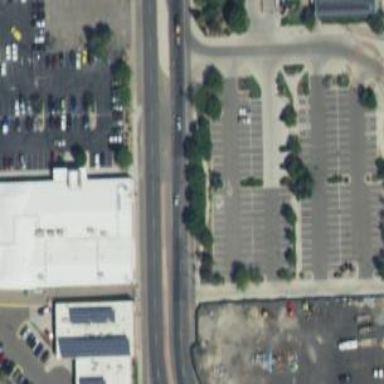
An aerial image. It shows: Parking space is available.